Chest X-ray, PA view. Patient: 52 years old, sex M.
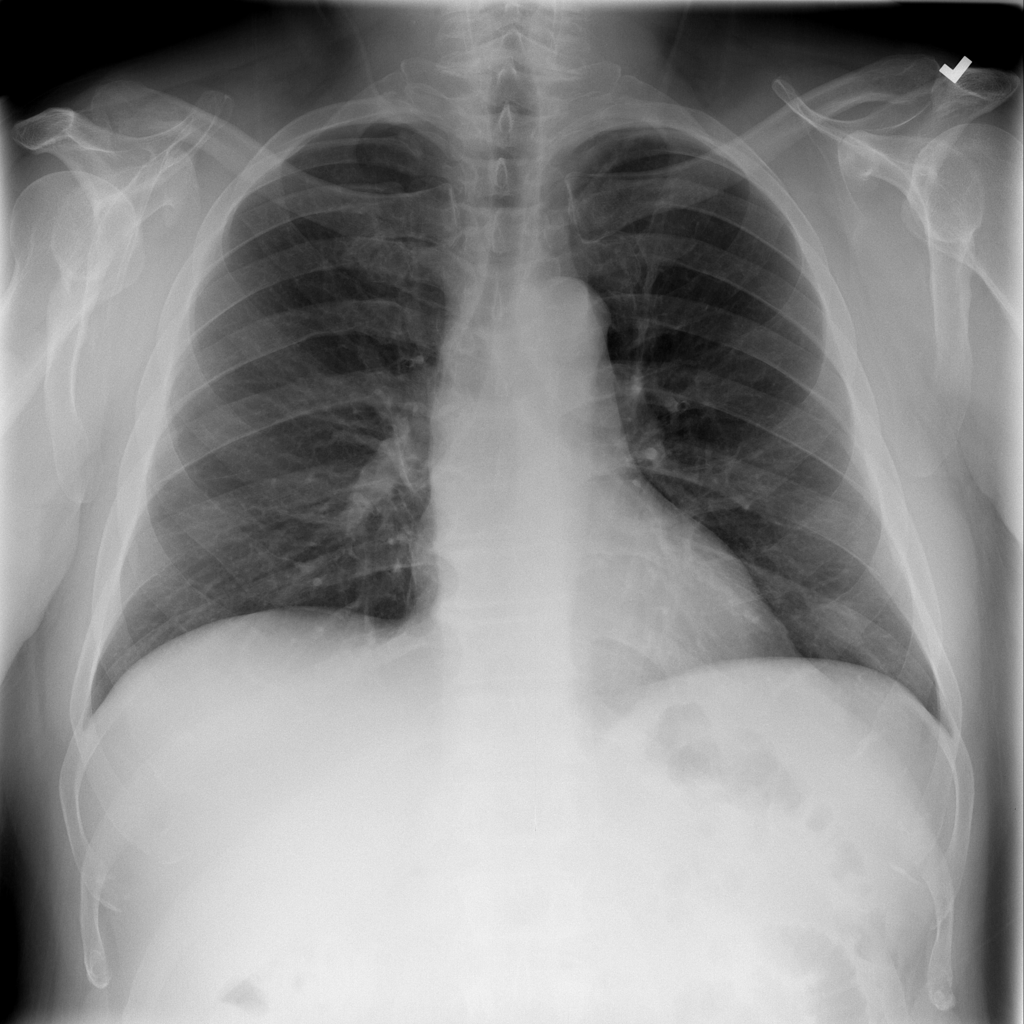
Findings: No Finding